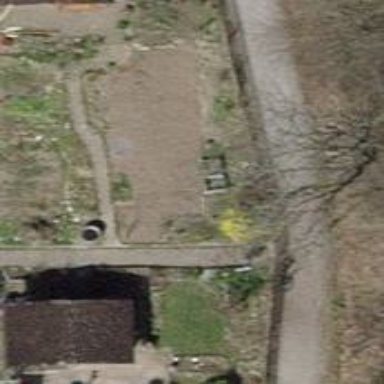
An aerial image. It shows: Gate.